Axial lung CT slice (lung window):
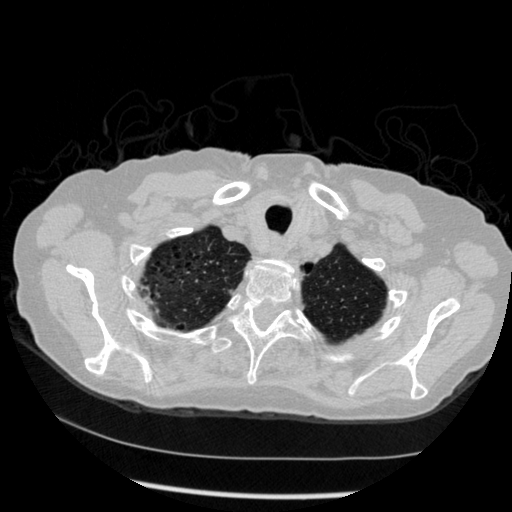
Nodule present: no